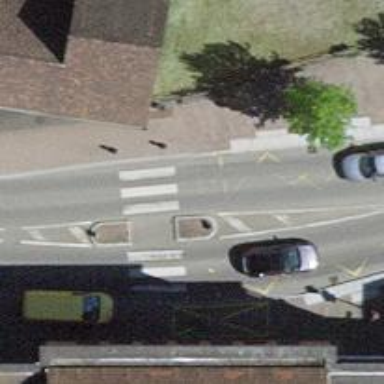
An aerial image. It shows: Zebra crossing for pedestrians.